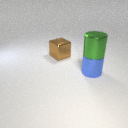
large blue metal cylinder below large green metal cylinder